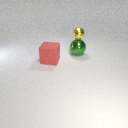
large green metal sphere below small yellow metal sphere